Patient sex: F
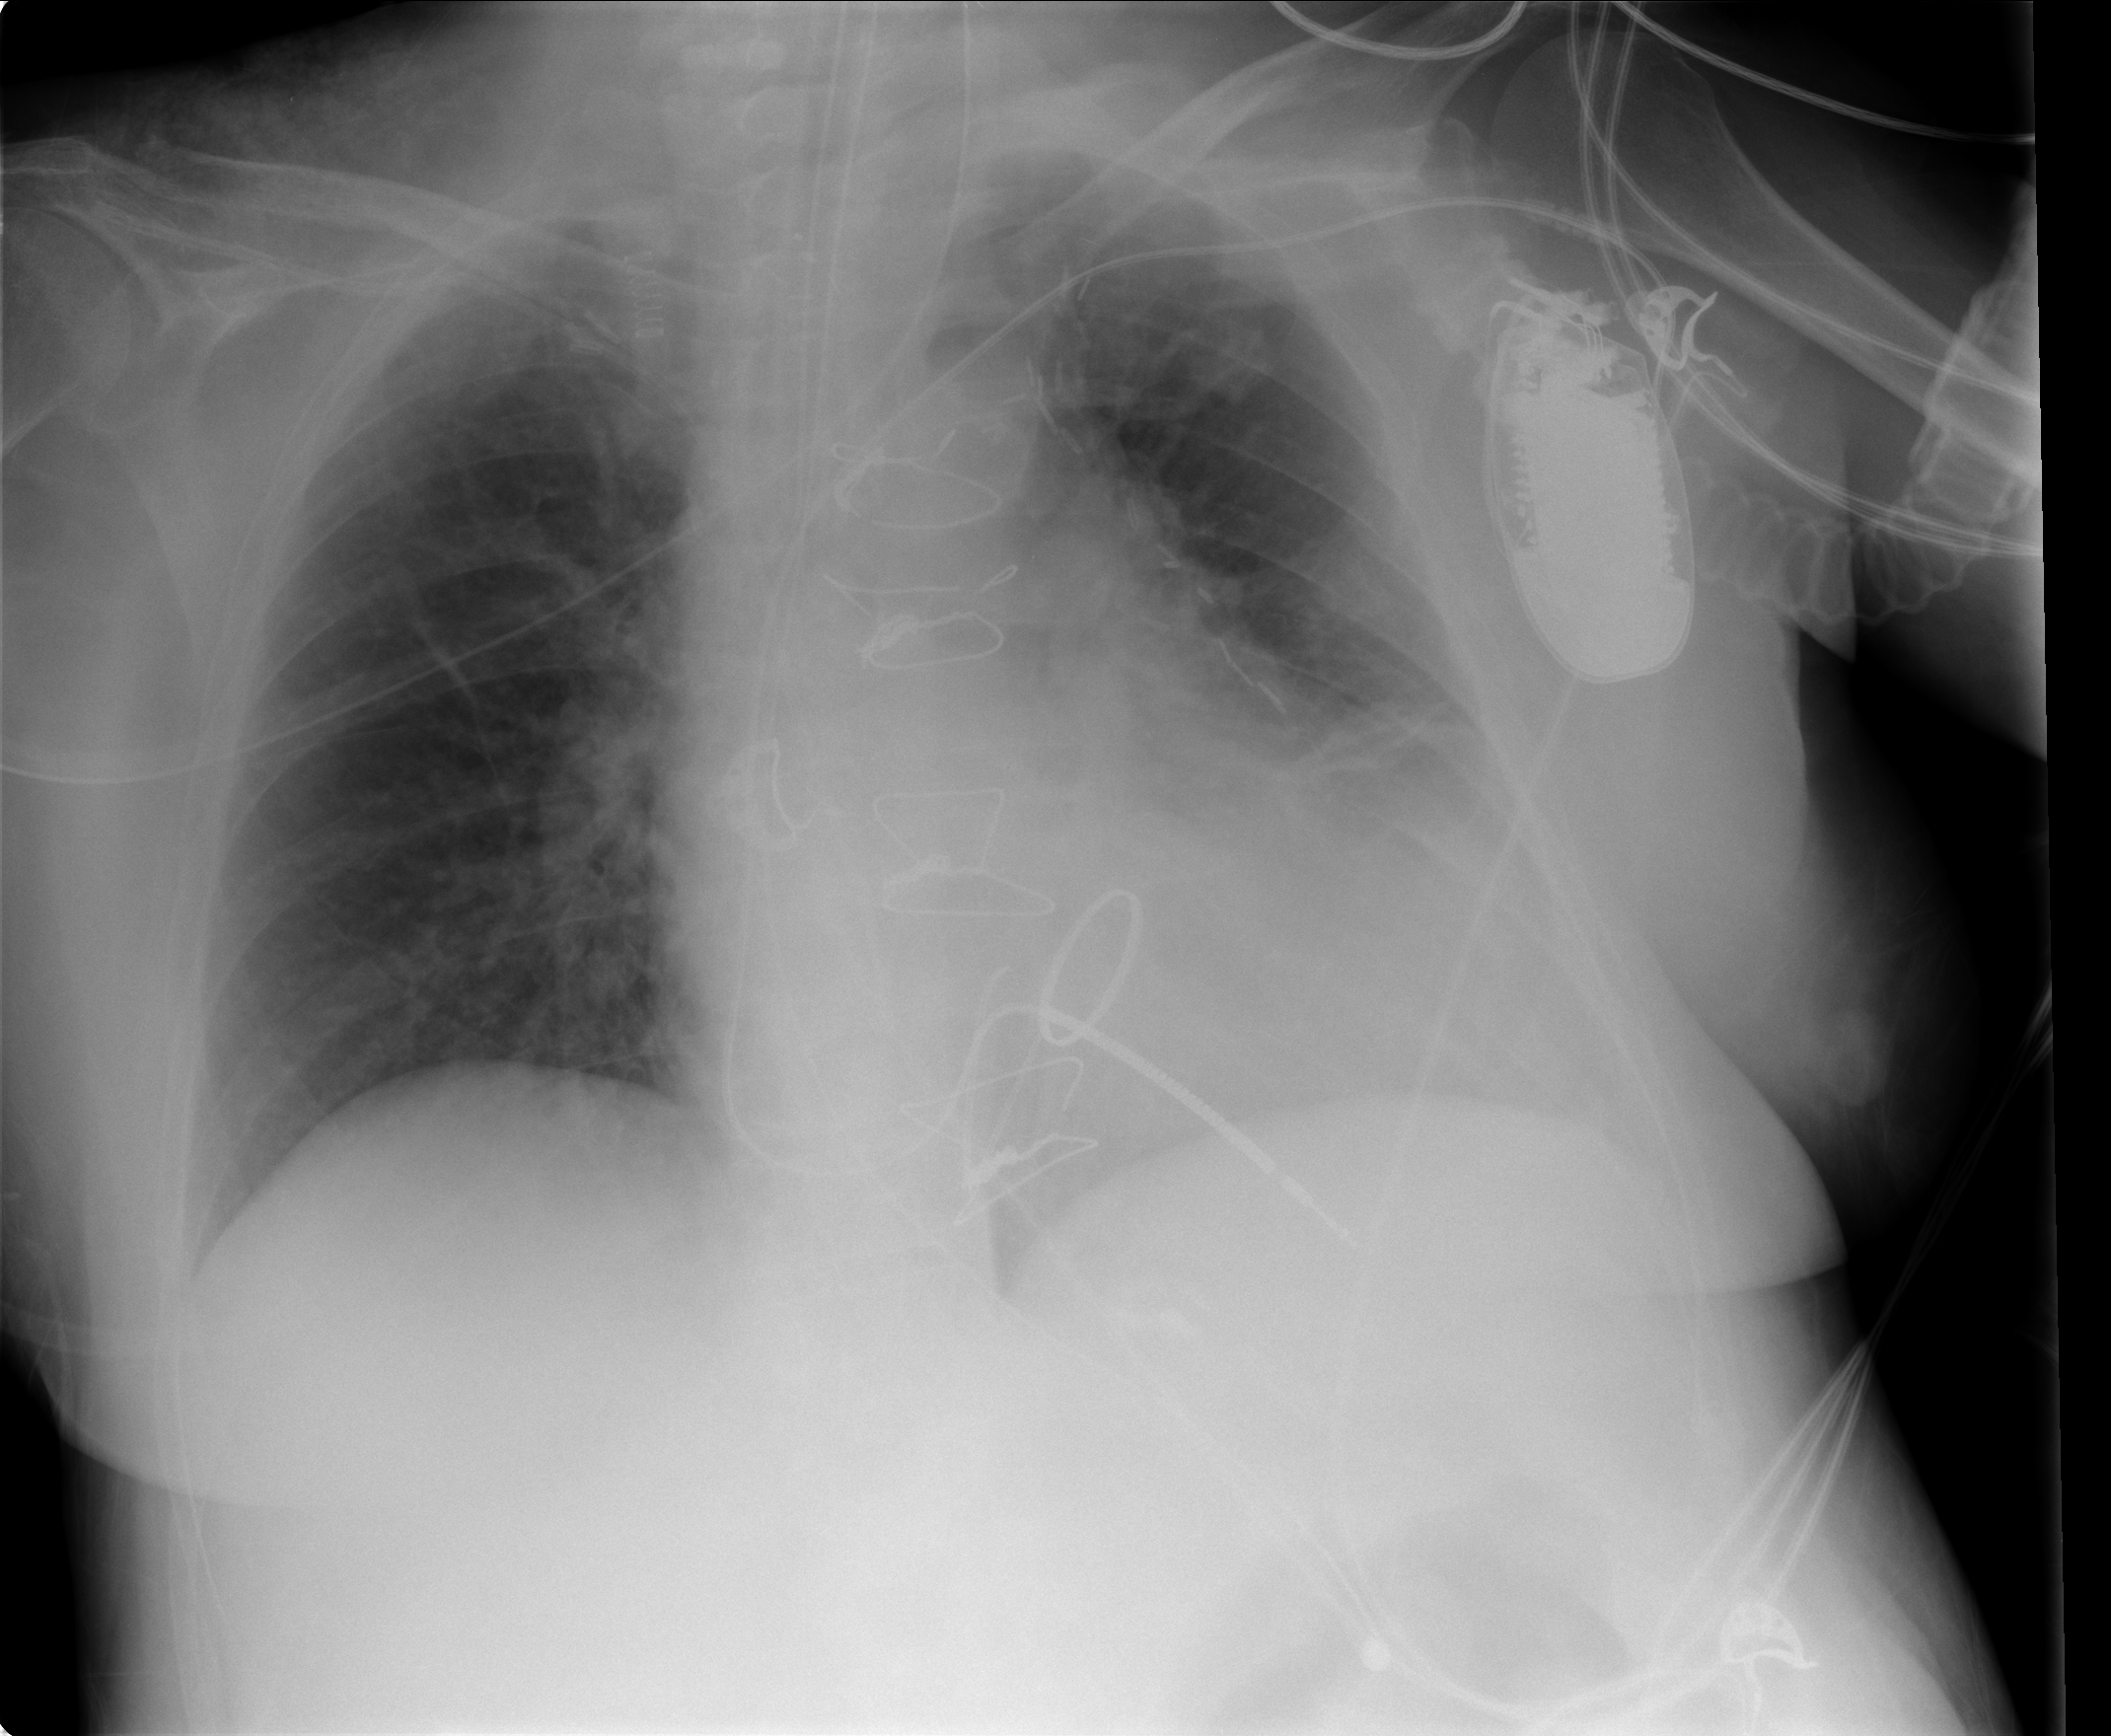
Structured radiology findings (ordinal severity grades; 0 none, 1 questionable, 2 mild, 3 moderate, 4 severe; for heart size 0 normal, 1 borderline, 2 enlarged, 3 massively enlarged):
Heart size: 2
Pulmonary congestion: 2
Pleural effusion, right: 0
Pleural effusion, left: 1
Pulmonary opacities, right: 2
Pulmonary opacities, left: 1
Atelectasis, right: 2
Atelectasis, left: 3